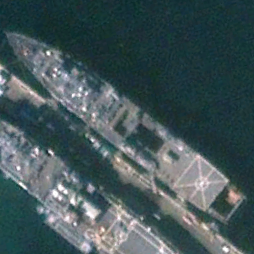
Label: combat